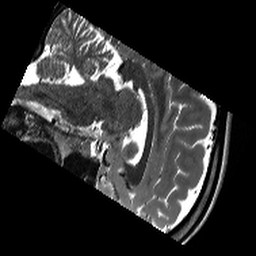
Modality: T2w
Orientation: sagittal
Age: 32
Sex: female
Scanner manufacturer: siemens
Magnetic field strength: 3 T
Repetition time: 13.15 s
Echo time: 0.082 s